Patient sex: M
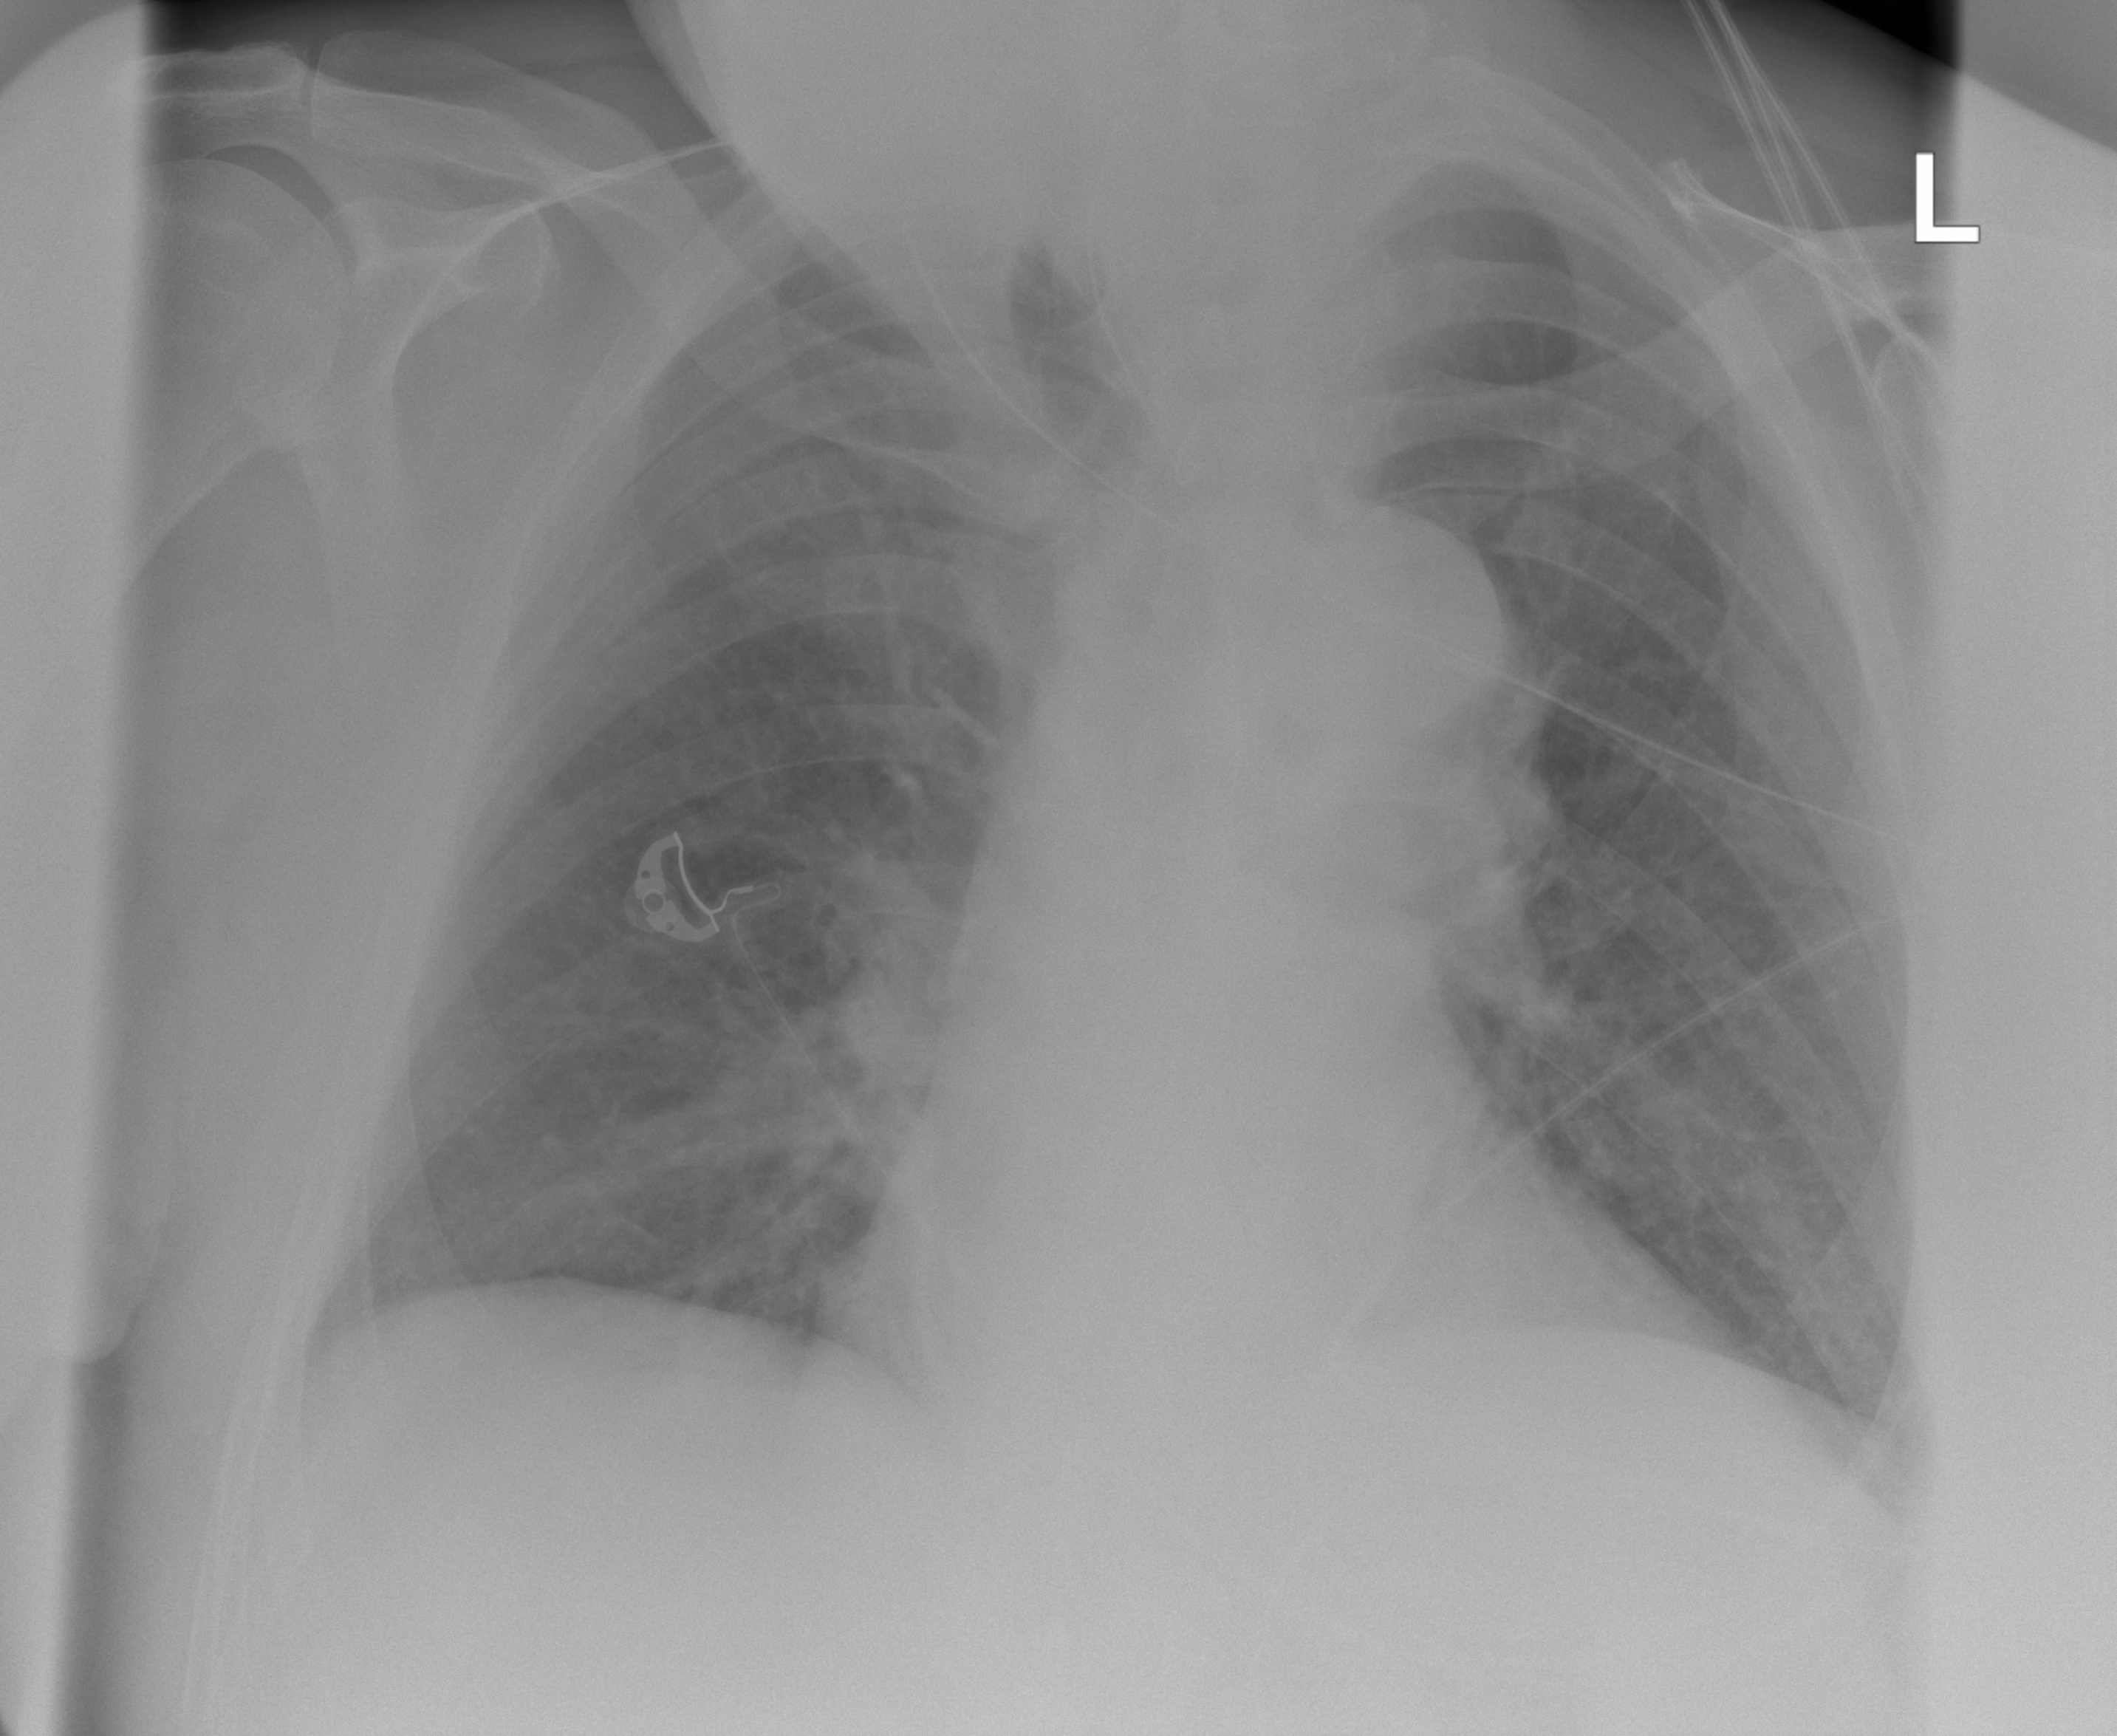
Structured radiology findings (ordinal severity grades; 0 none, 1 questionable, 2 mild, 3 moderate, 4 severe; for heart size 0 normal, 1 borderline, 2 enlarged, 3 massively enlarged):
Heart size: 0
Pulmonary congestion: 2
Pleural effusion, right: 0
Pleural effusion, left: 0
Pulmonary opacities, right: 0
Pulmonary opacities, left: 0
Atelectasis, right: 2
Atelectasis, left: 0